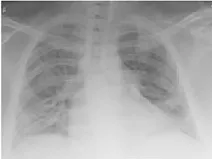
Serial chest radiographs for Case 1 demonstrating the progression and subsequent improvement of diffuse bilateral interstitial and alveolar opacities. Mild respiratory improvement.
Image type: radiology (x_ray)